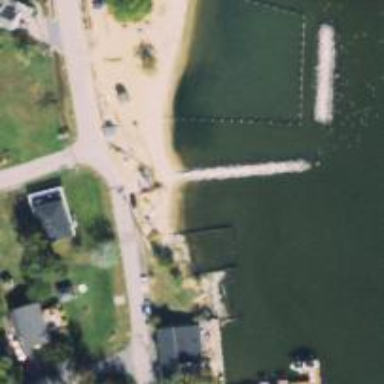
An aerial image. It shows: Breakwater structure.